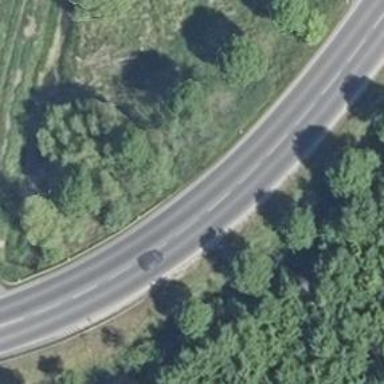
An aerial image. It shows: Asphalt road classified as tertiary.